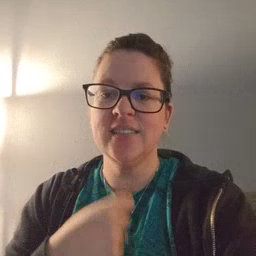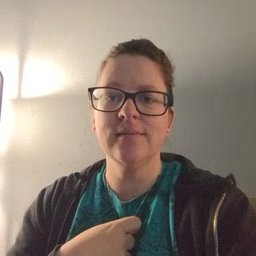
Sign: glasswindow